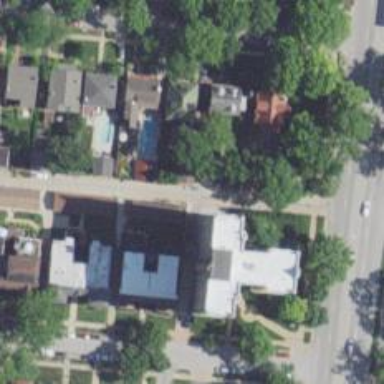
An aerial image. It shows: Alley classified as service road.